Interaction volume radius: 5 \u00c5
Interaction volume height: 20 \u00c5
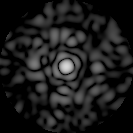
Disorder parameter: 0.8186